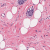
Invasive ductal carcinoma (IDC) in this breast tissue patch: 0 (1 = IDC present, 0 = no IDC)